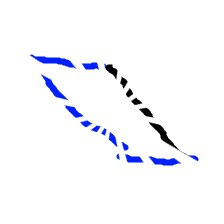
Shape: parallelogram